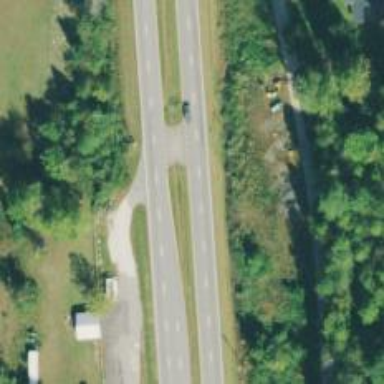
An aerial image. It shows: Trunk link highway.